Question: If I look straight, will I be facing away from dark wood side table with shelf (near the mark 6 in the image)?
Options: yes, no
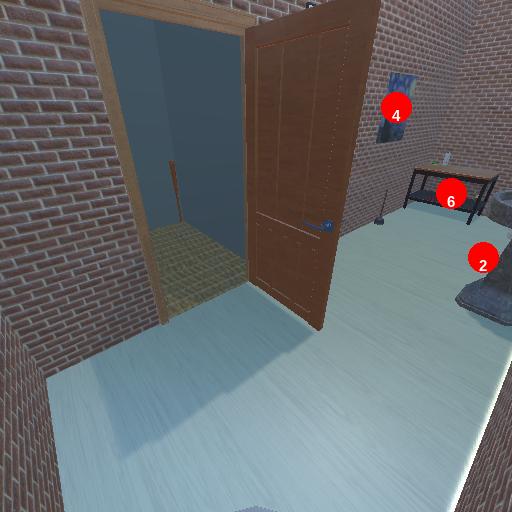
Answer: yes